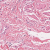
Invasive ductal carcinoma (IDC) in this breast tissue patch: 0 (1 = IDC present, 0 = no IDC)